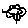
Label: flower